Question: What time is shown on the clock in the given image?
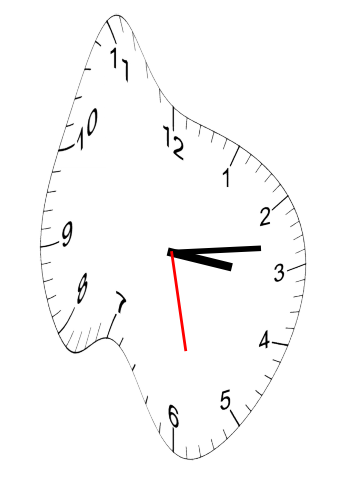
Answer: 03:13:28